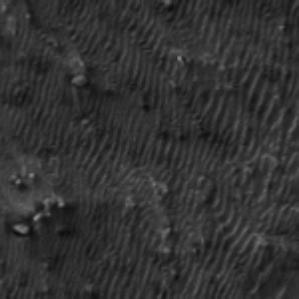
Label: frost